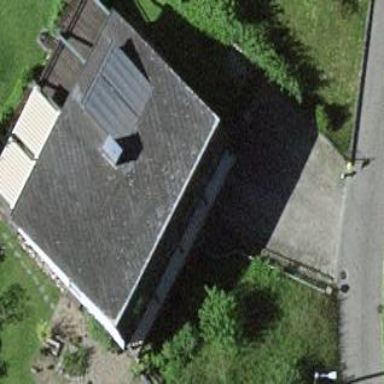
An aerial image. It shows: Simple house.